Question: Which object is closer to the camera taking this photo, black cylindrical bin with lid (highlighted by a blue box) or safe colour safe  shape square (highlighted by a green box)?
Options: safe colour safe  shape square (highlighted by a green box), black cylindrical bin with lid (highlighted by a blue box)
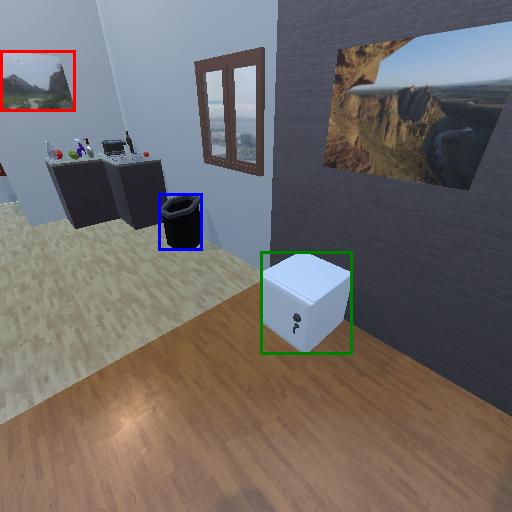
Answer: safe colour safe  shape square (highlighted by a green box)